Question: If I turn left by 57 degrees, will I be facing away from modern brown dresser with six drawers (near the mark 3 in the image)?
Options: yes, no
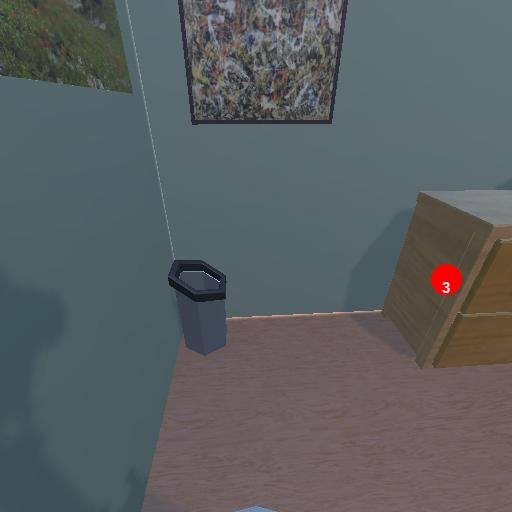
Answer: yes